Question: '''
<table>
<xsl:for-each select="omroep" >
<tr>
<td><xsl:value-of select="@afkorting"/></td>
<xsl:for-each select="programma" >
<td>
<div class="blauw"><xsl:value-of select="@begin-tijd" /></div>
<div>
<span class="red"><xsl:if test="@type='Reeks'">Reeks </xsl:if></span>
<span class="red"><xsl:if test="@type='Docu'">Docu </xsl:if></span>
<b>
<xsl:value-of select="@naam" />
</b>
<xsl:if test="@teletekst-ondertiteld='ja'"> (TT)</xsl:if>
<xsl:choose>
<xsl:when test="@net-gemist" >
Net Gemist
</xsl:when>
<xsl:otherwise>
</xsl:otherwise>
</xsl:choose>
</div>
</td>
</xsl:for-each>
</tr>
</xsl:for-each>
</table>
'''
So I end up with one row having four cells, and the other row five. Like this:
>
However, I want to add an extra empty cell automatically when one row has more cells than the other. How could I do this?
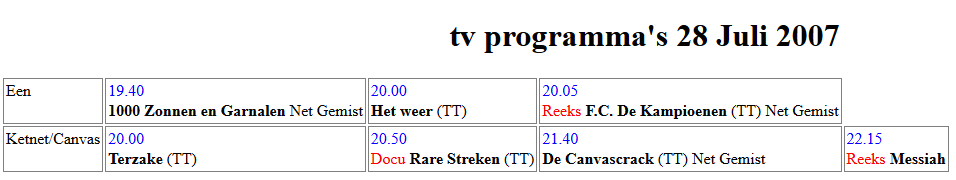
Answer: Using this:
'''
<?xml version="1.0" encoding="UTF-8"?>
<xsl:stylesheet xmlns:xsl="http://www.w3.org/1999/XSL/Transform" version="1.0">
<xsl:template match="xml">
<table>
<xsl:apply-templates select="omroep"/>
</table>
</xsl:template>
<xsl:template match="omroep">
<tr>
<td>
<xsl:value-of select="@afkorting"/>
</td>
<xsl:apply-templates select="programma"/>
<!-- get maxCount for all 'programma' -->
<xsl:variable name="maxCount">
<xsl:for-each select="//omroep">
<xsl:sort select="count(programma)" data-type="number" order="descending"/>
<xsl:if test="position()=1">
<xsl:value-of select="count(programma)"/>
</xsl:if>
</xsl:for-each>
</xsl:variable>
<!-- get current count -->
<xsl:variable name="currentCount" select="count(programma)"/>
<!-- generate empty td for each smaller than maxcount -->
<xsl:for-each
select="../omroep[programma[position()=$maxCount]][1]/programma[position() &gt; $currentCount]">
<td/>
</xsl:for-each>
</tr>
</xsl:template>
<xsl:template match="programma">
<td>
<div class="blauw">
<xsl:value-of select="@begin-tijd"/>
</div>
<div>
<span class="red">
<xsl:if test="@type='Reeks'">Reeks </xsl:if>
</span>
<span class="red">
<xsl:if test="@type='Docu'">Docu </xsl:if>
</span>
<b>
<xsl:value-of select="@naam"/>
</b>
<xsl:if test="@teletekst-ondertiteld='ja'"> (TT)</xsl:if>
<xsl:choose>
<xsl:when test="@net-gemist">
Net Gemist
</xsl:when>
<xsl:otherwise> </xsl:otherwise>
</xsl:choose>
</div>
</td>
</xsl:template>
</xsl:stylesheet>
'''
with this as source:
'''
<?xml version="1.0" encoding="UTF-8"?>
<xml>
<omroep>
<programma></programma>
<programma></programma>
<programma></programma>
<programma></programma>
<programma></programma>
</omroep>
<omroep>
<programma></programma>
<programma></programma>
<programma></programma>
</omroep>
<omroep>
<programma></programma>
<programma></programma>
<programma></programma>
<programma></programma>
</omroep>
<omroep>
<programma></programma>
<programma></programma>
<programma></programma>
<programma></programma>
<programma></programma>
</omroep>
</xml>
'''
will produce a table with 2 empty td for the 2nd row and 1 empty td for the 3rd.